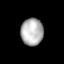
Tissue: lung
Cell type: Epithelial cells
Senescence score: 0.1294
Nuclear area (px): 598
Mean DAPI intensity: 178.244